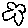
Label: flower